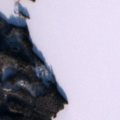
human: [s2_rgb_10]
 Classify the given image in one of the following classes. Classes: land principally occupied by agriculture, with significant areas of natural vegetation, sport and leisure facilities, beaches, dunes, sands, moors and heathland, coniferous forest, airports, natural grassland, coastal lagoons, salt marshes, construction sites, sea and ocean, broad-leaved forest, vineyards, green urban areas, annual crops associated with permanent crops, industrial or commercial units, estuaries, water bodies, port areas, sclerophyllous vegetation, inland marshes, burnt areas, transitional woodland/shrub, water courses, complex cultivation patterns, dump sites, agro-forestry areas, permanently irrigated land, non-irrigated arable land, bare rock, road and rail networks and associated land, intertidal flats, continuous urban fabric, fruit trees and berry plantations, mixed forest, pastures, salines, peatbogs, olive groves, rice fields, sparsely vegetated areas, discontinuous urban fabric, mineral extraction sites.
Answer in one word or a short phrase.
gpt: coniferous forest, mixed forest, water bodies